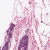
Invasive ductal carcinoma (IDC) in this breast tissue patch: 0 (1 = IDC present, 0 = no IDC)